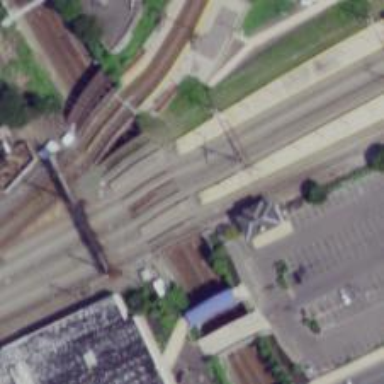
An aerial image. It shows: Bridge with electrified railway tracks featuring contact line.